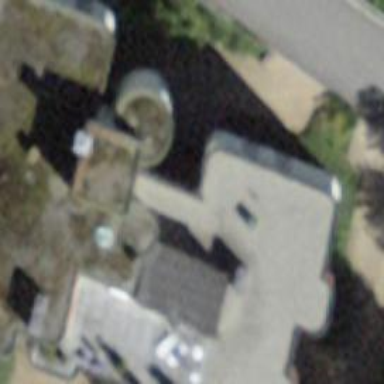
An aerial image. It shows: Building with flat roof.